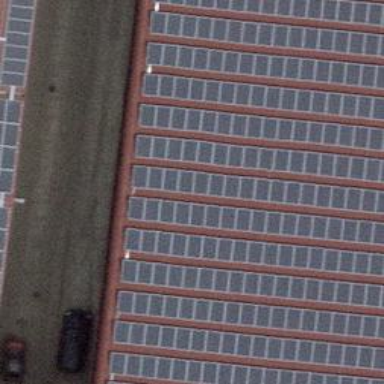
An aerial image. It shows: Solar power generator utilizing photovoltaic technology with solar photovoltaic panels.